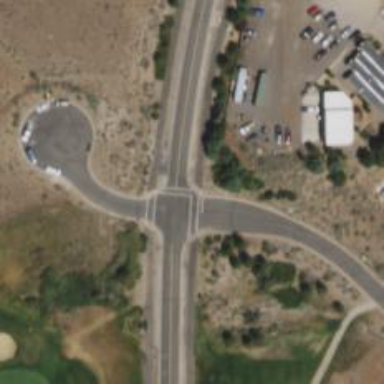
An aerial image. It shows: Marked footway crossing at golf cartpath.